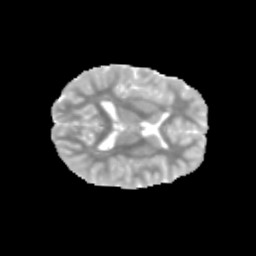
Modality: MD
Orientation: axial
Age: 12
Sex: female
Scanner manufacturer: siemens
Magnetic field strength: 3 T
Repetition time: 3.8 s
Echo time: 0.07 s